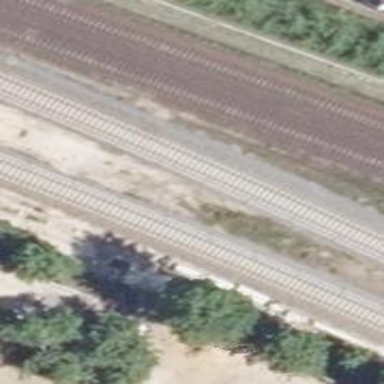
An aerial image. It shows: Railway signal.